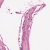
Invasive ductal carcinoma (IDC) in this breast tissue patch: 1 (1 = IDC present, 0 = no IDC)